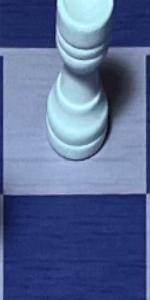
Label: Empty